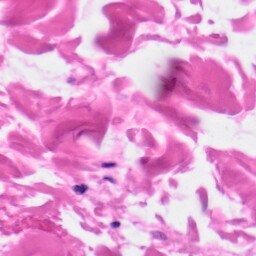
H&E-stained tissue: Skin